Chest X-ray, PA view. Patient: 31 years old, sex M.
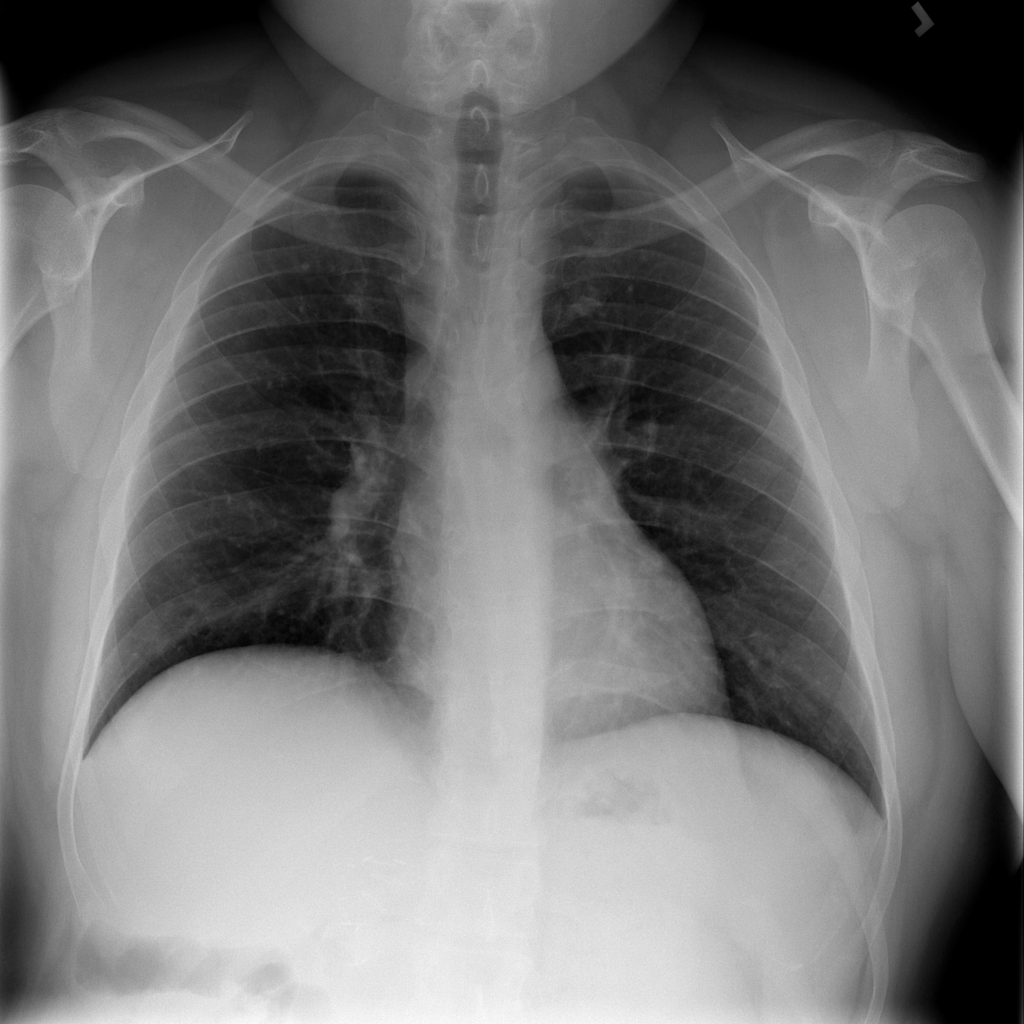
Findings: No Finding